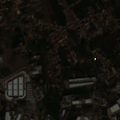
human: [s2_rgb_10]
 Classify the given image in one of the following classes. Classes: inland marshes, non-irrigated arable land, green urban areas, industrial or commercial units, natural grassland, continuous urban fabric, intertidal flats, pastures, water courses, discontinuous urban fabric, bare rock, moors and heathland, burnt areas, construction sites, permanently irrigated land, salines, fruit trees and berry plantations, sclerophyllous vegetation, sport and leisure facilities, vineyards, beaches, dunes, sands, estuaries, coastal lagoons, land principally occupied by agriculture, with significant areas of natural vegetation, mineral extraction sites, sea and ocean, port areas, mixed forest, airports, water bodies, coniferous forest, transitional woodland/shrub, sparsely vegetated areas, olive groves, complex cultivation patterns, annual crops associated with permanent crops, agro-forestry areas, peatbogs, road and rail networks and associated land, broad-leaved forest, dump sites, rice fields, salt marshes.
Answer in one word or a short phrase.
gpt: discontinuous urban fabric, industrial or commercial units, complex cultivation patterns